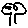
Label: tree